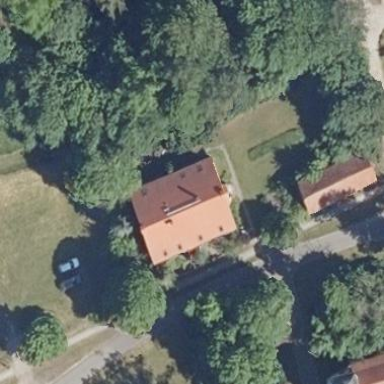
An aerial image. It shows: Detached building with gabled roof made of red roof tiles.